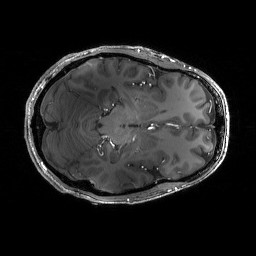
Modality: T1w
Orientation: axial
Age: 25
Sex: male
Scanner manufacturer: siemens
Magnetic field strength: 6.98 T
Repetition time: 2.37 s
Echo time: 0.00231 s